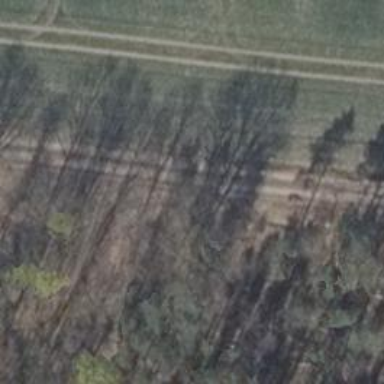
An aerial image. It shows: Dirt track road with grade 4 tracktype.